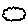
Label: cloud